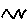
Label: zigzag